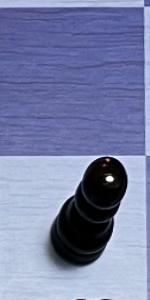
Label: Pawn_Black